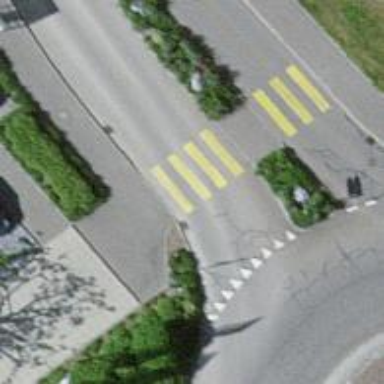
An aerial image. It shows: Sidewalk.